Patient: sex F, age 43
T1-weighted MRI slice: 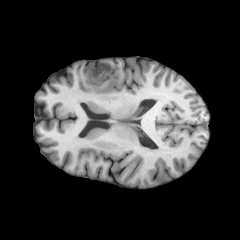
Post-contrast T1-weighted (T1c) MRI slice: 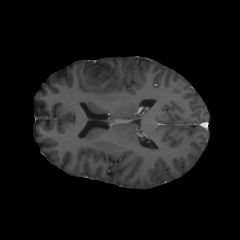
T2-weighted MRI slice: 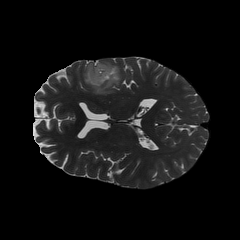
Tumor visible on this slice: yes
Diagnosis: Oligodendroglioma, IDH-mutant, 1p/19q-codeleted
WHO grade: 2